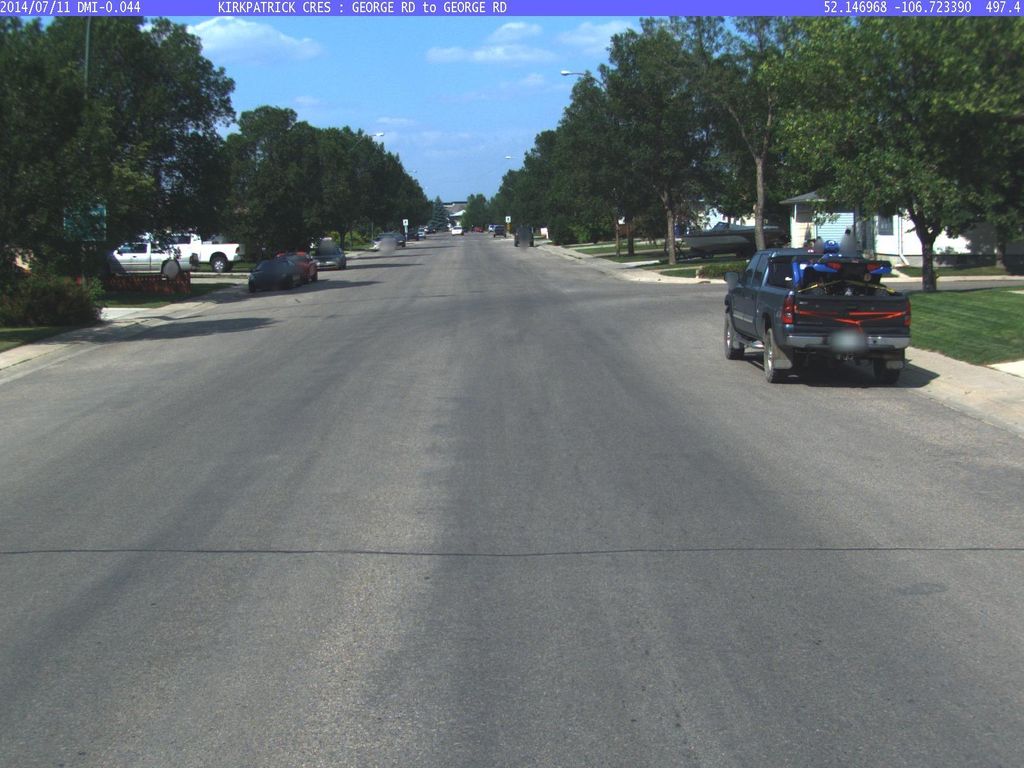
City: saskatoon